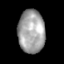
Tissue: skin
Cell type: Epithelial cells
Senescence score: 0.9228
Nuclear area (px): 1123
Mean DAPI intensity: 162.376